Question: I know using /// to comment a function is the right way, and it also works for properties as shown by the following code
'''
/// <summary>
/// This is for demo
/// </summary>
public class Foo
{
/// <summary>
/// Description A (working for intellisense)
/// </summary>
public int iA { get; set; }
/// Description B (not working for intellisense)
public int iB { get; set; }
public int iC { get; set; }
}
'''

I am wondering if there is a simpler way to comment class properties for intellisense than the /// which is 3 lines minimum.
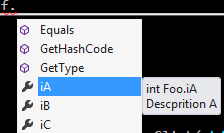
Answer: It's just XML. You can do it in one line if you want to.
'''
/// <summary>Description A (working for intellisense)</summary>
public int iA { get; set; }
'''